Question: I need add values from 2 NSMutableDictionary here is my example but not working =(
'''
NSMutableDictionary *coord = [[NSMutableDictionary alloc] init];
NSMutableDictionary *data = [[NSMutableDictionary alloc] init];
data = [dao obtenerDatosFinales];
'''
'''
coord = [data objectForKey:@"latitud"];
coord = [data objectForKey:@"longitud"];
NSLog(@"Dictionary: %@", [coord description])!
'''

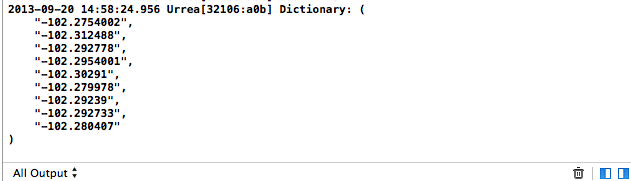
Answer: Your code:
1. Creates an empty dictionary in "coord".
2. Then it extracts an element from "data" and sets "coord" to that object, thus replacing the original dictionary that you created in the first step.
3. Then it extracts a different object, and sets "coord" to that new object, thus replacing the object from the second step.
You're going to have to describe what you want to do more clearly.
You might do something like this:
'''
NSString *key;
id anObject;
key = @"latitud";
anObject = [data objectForKey: key];
[coord setObject: anObject forKey: key];
key = @"longitud";
anObject = [data objectForKey: key];
[coord setObject: anObject forKey: key];
'''